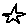
Label: star